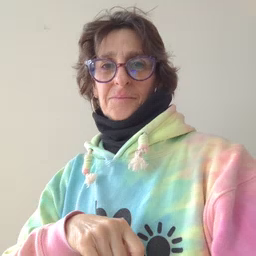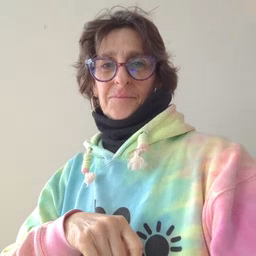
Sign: callonphone